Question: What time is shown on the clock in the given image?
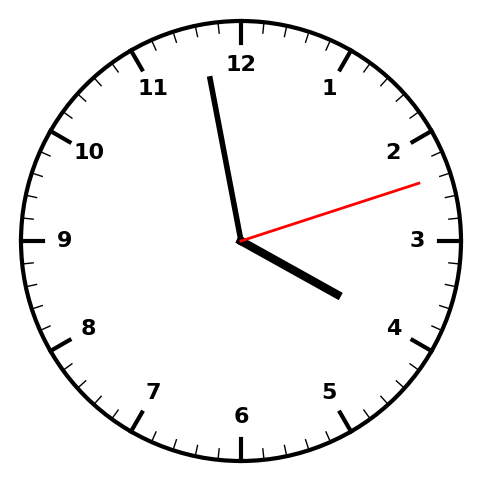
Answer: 03:58:12